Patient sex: F
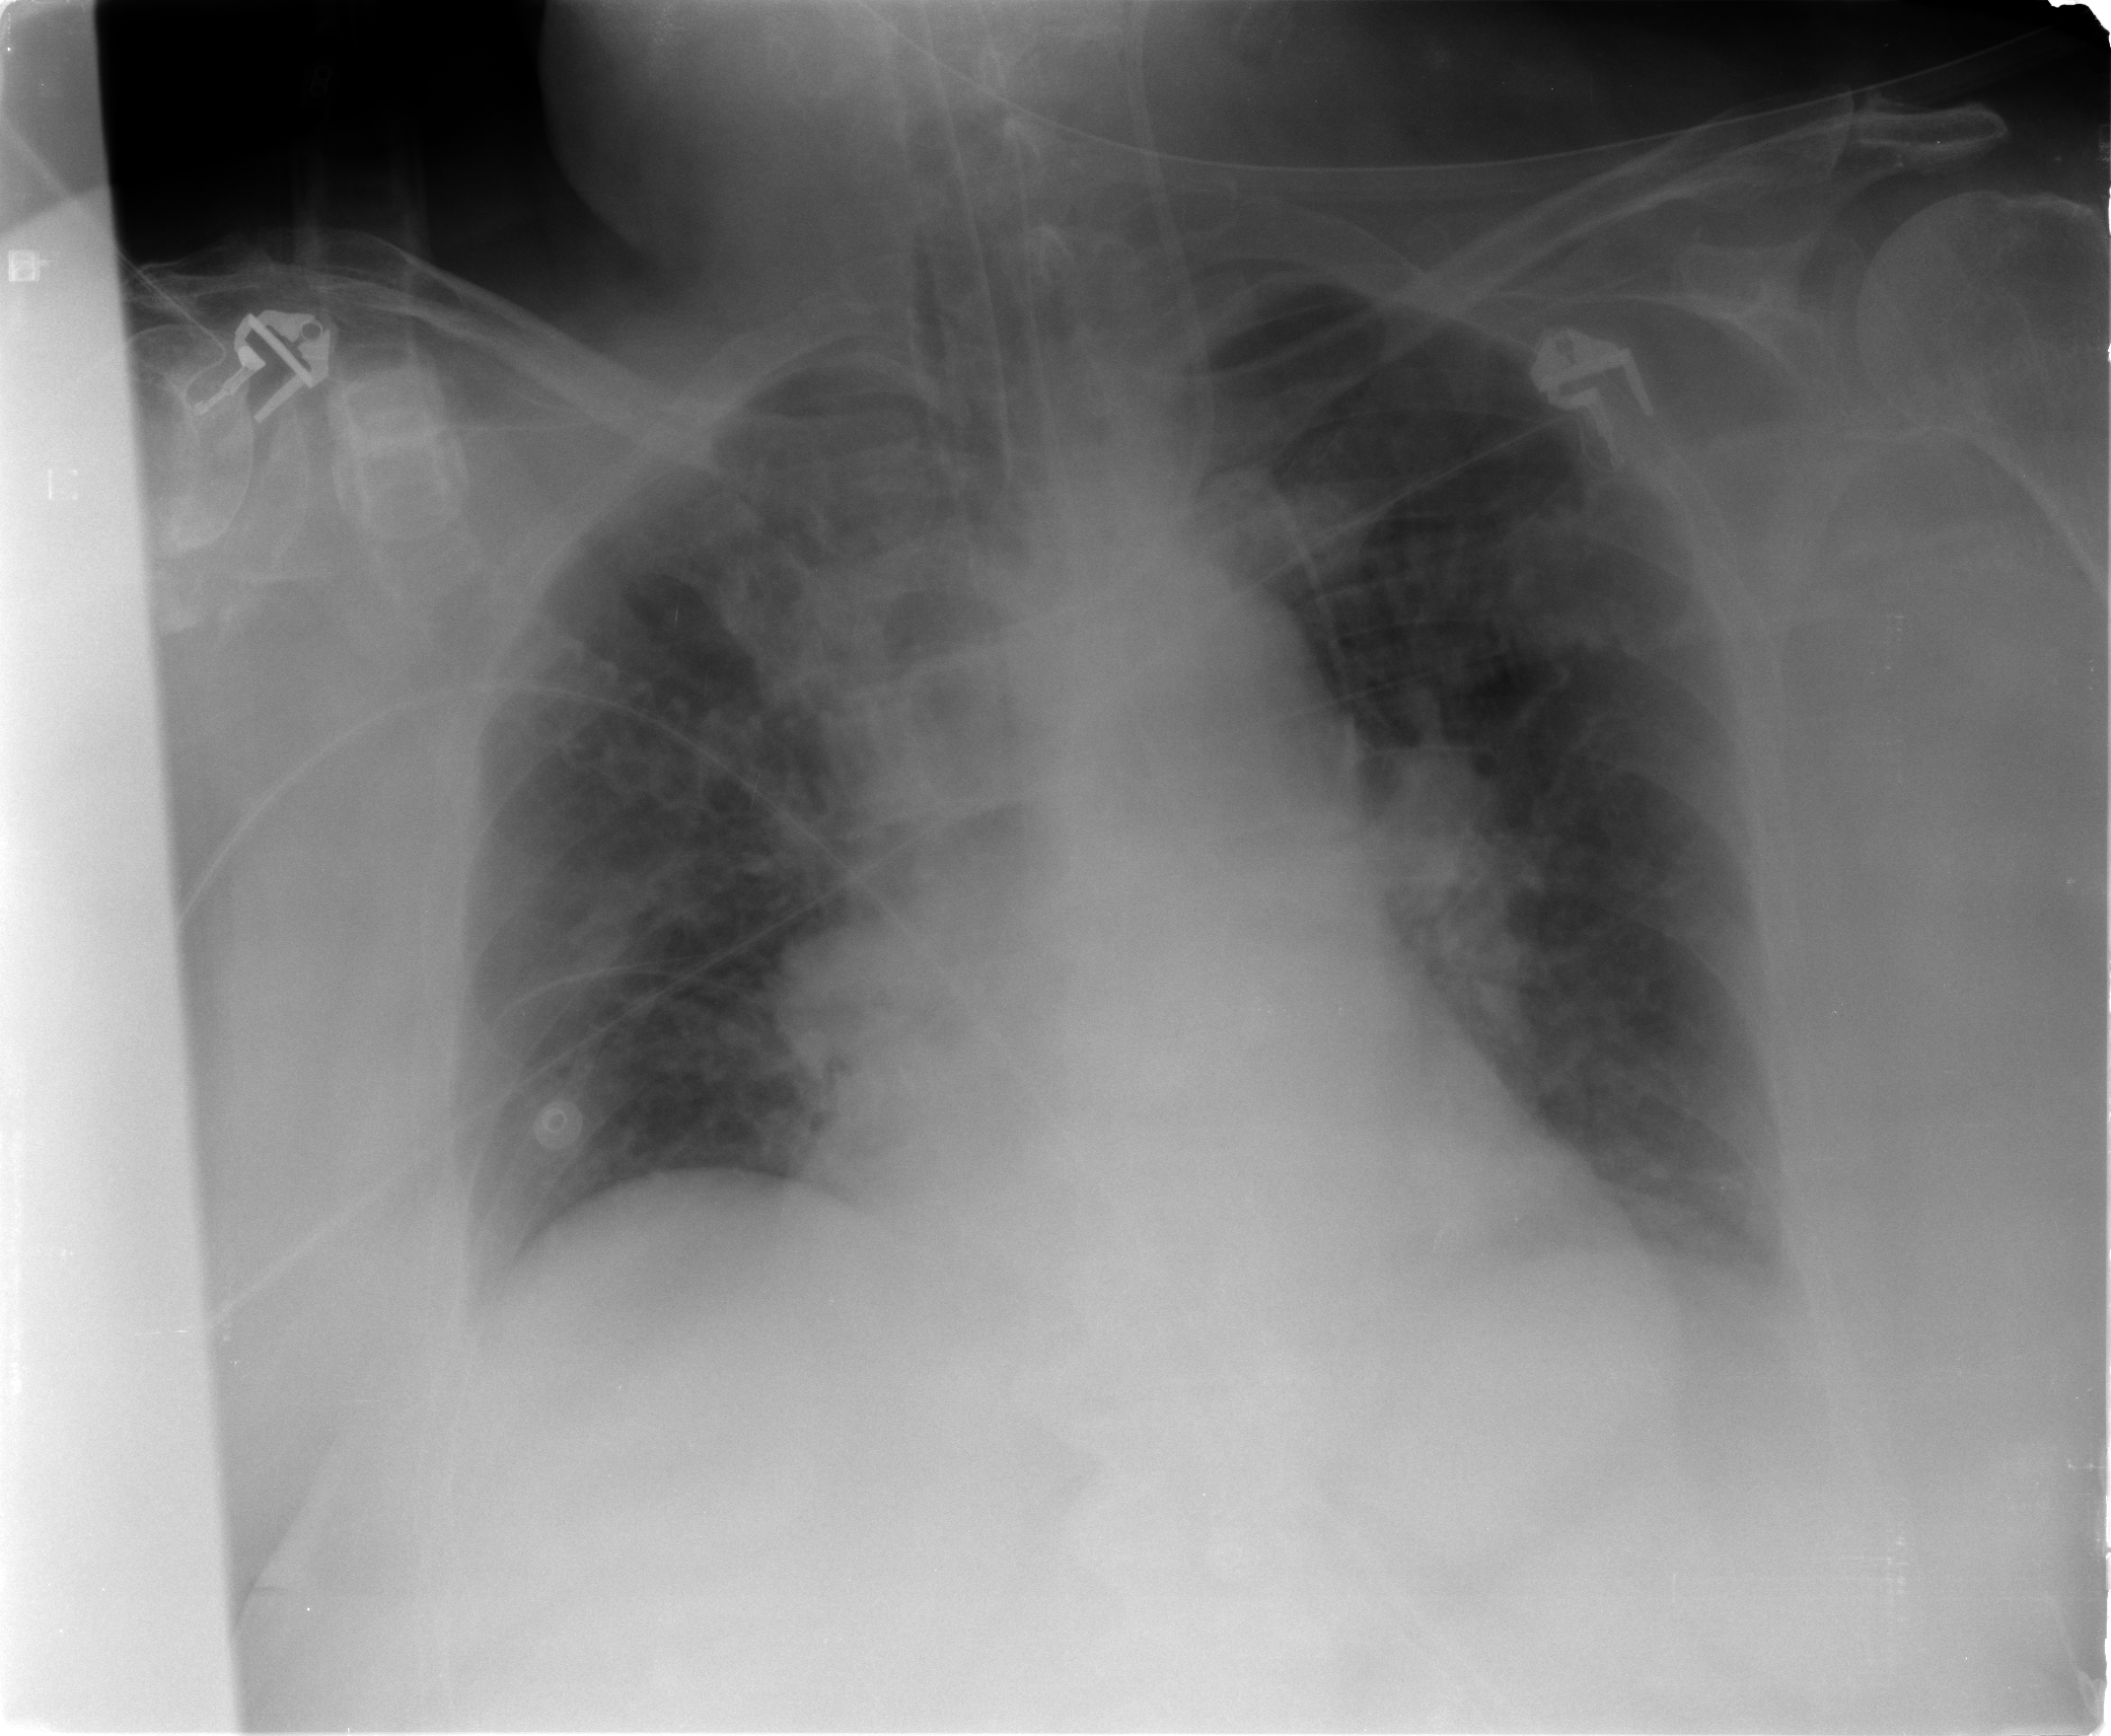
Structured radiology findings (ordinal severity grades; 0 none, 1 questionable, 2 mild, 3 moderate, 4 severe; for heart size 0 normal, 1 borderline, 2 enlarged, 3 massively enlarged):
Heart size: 0
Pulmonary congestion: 2
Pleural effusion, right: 0
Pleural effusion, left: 0
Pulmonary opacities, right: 0
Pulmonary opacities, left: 0
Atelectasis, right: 3
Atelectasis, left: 3